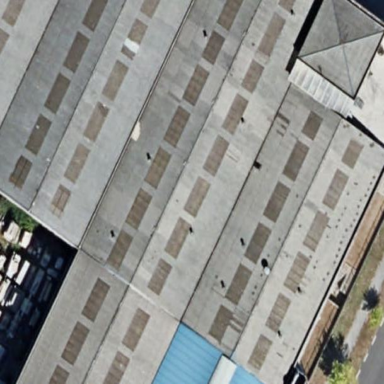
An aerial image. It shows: Industrial building within industrial area.